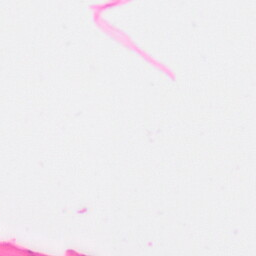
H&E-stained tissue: Colon